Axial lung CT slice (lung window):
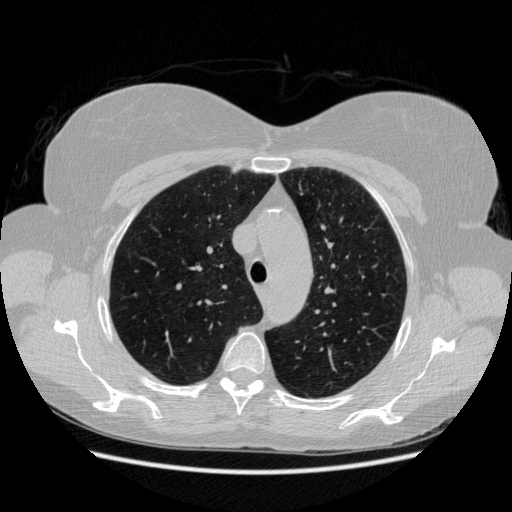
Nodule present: no